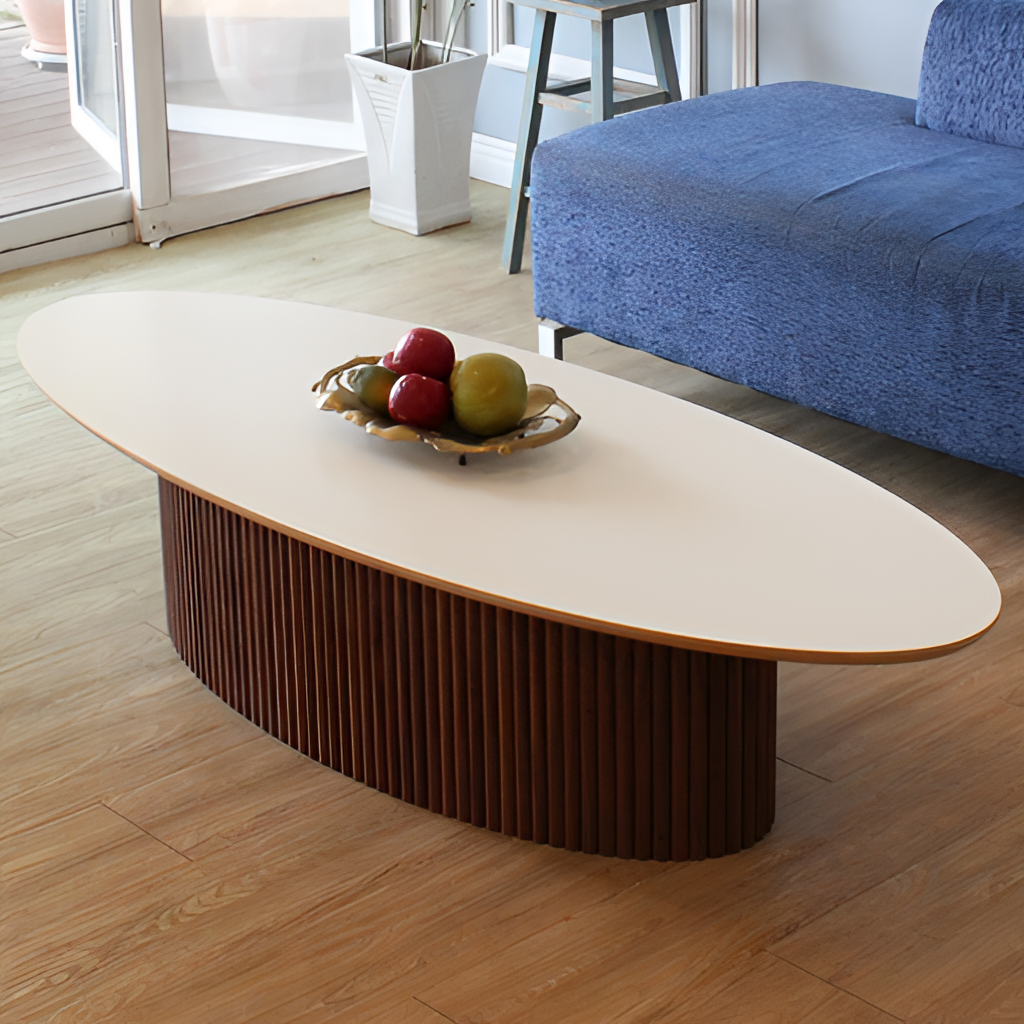
living room, white wood oval coffee table, wood flooring, with plank pattern, contemporary, paint wallpaper, with solid pattern